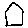
Label: house